Interaction volume radius: 5 \u00c5
Interaction volume height: 40 \u00c5
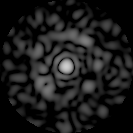
Disorder parameter: 0.8091